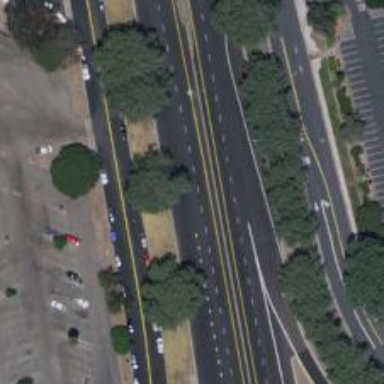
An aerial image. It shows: Expressway with asphalt surface identified as secondary road.